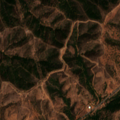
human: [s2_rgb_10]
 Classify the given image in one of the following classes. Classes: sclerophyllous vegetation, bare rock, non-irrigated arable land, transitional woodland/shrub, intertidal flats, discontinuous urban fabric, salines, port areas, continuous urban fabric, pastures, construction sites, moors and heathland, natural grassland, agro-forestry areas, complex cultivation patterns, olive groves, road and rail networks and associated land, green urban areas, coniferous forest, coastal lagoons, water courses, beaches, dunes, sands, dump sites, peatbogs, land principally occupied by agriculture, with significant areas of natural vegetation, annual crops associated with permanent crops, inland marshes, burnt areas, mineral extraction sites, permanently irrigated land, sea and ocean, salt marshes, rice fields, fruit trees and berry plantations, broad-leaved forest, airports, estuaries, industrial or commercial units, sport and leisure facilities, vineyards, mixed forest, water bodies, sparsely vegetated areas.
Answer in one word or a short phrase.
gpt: agro-forestry areas, broad-leaved forest, transitional woodland/shrub